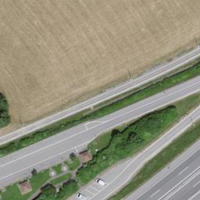
EUNIS habitat code: 57
Species observed at this site:
Veronica persica